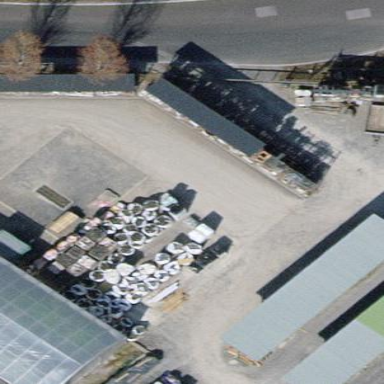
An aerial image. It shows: View of roof of building.